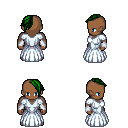
a pixel art fantasy rpg character, male body template, human, dark skin, underdress, metal pants, green long mohawk hairstyle, white cloth bracers, ghillies, four views (front, back, left, right), 2x2 character sprite sheet, small pixel art, hard edges, no anti-aliasing